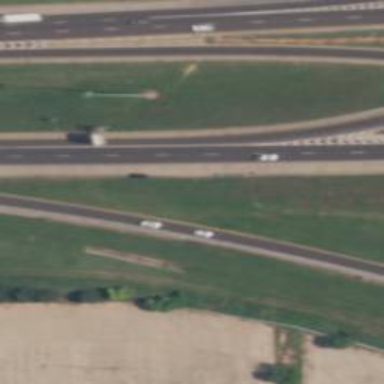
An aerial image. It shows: Motorway junction.